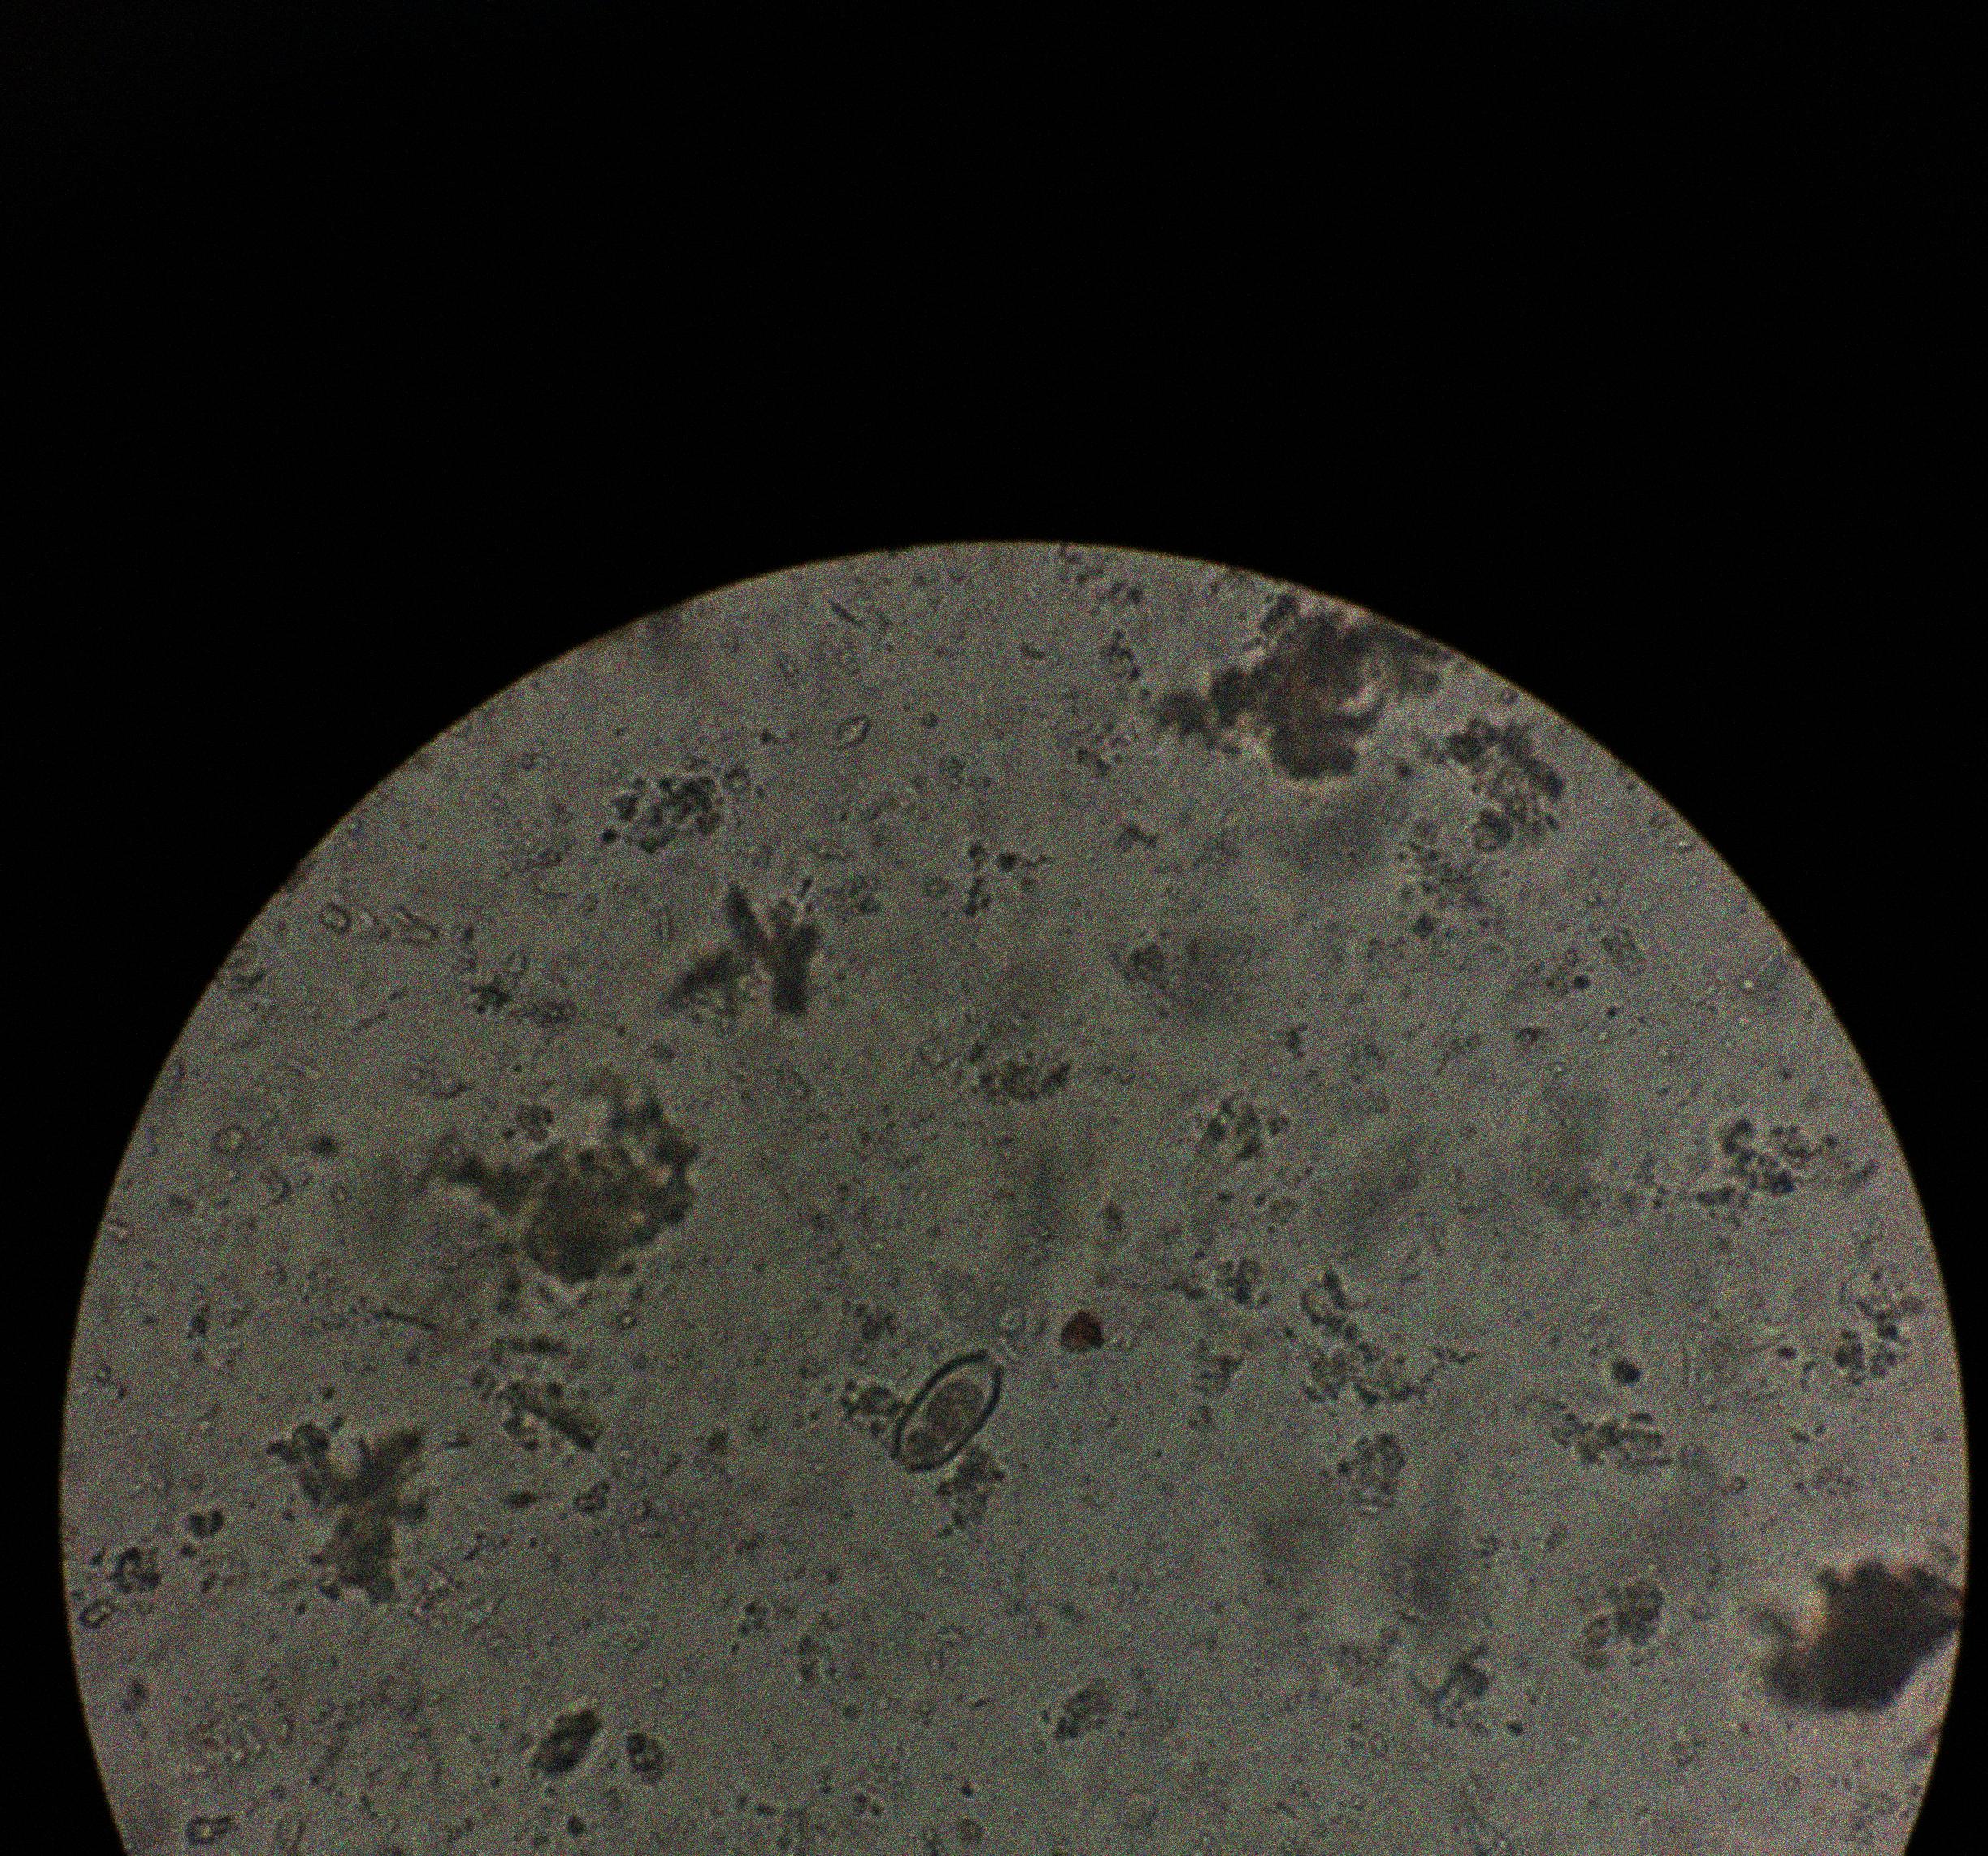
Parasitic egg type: Capillaria philippinensis